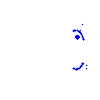
Particle: pion